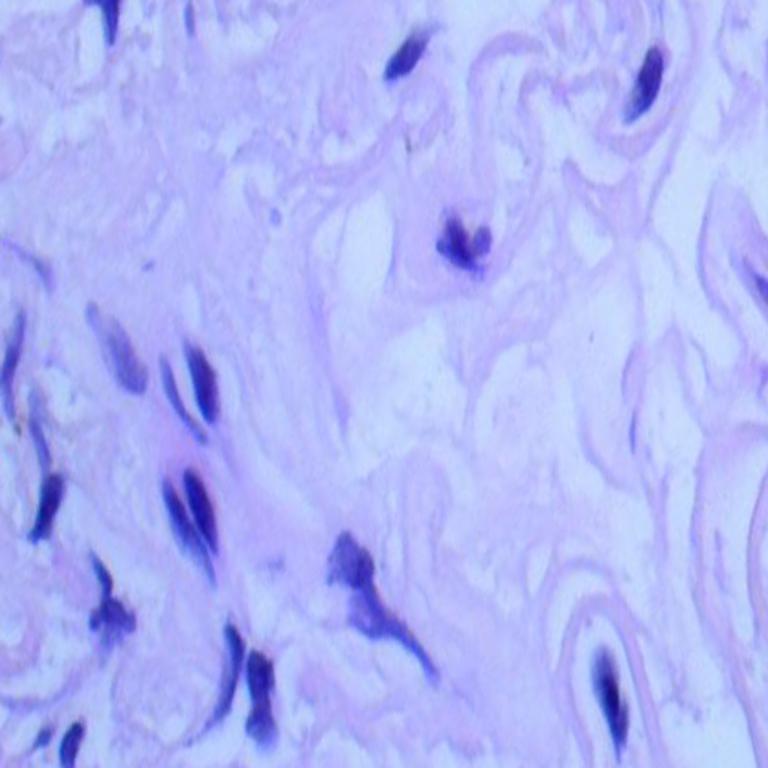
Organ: lung
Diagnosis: adenocarcinomas